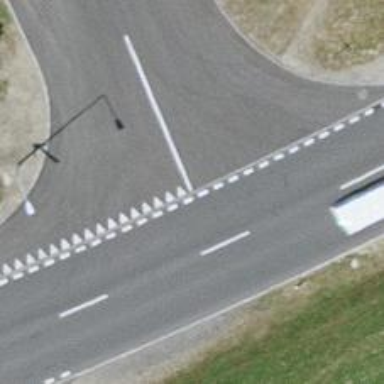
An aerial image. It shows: Road with "give way" sign.